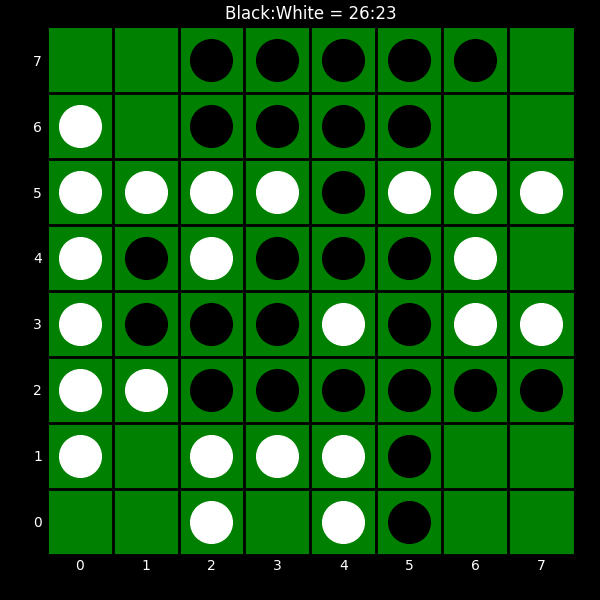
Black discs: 26
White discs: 23